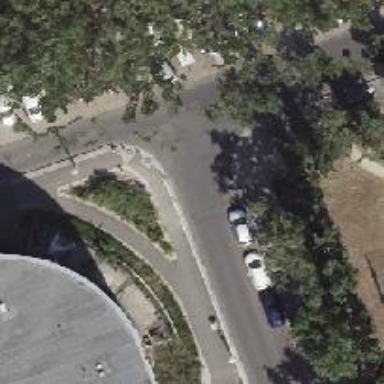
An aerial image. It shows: Residential road with parallel parking lane on the left side. Both the road and the left sidewalk have asphalt surfaces.